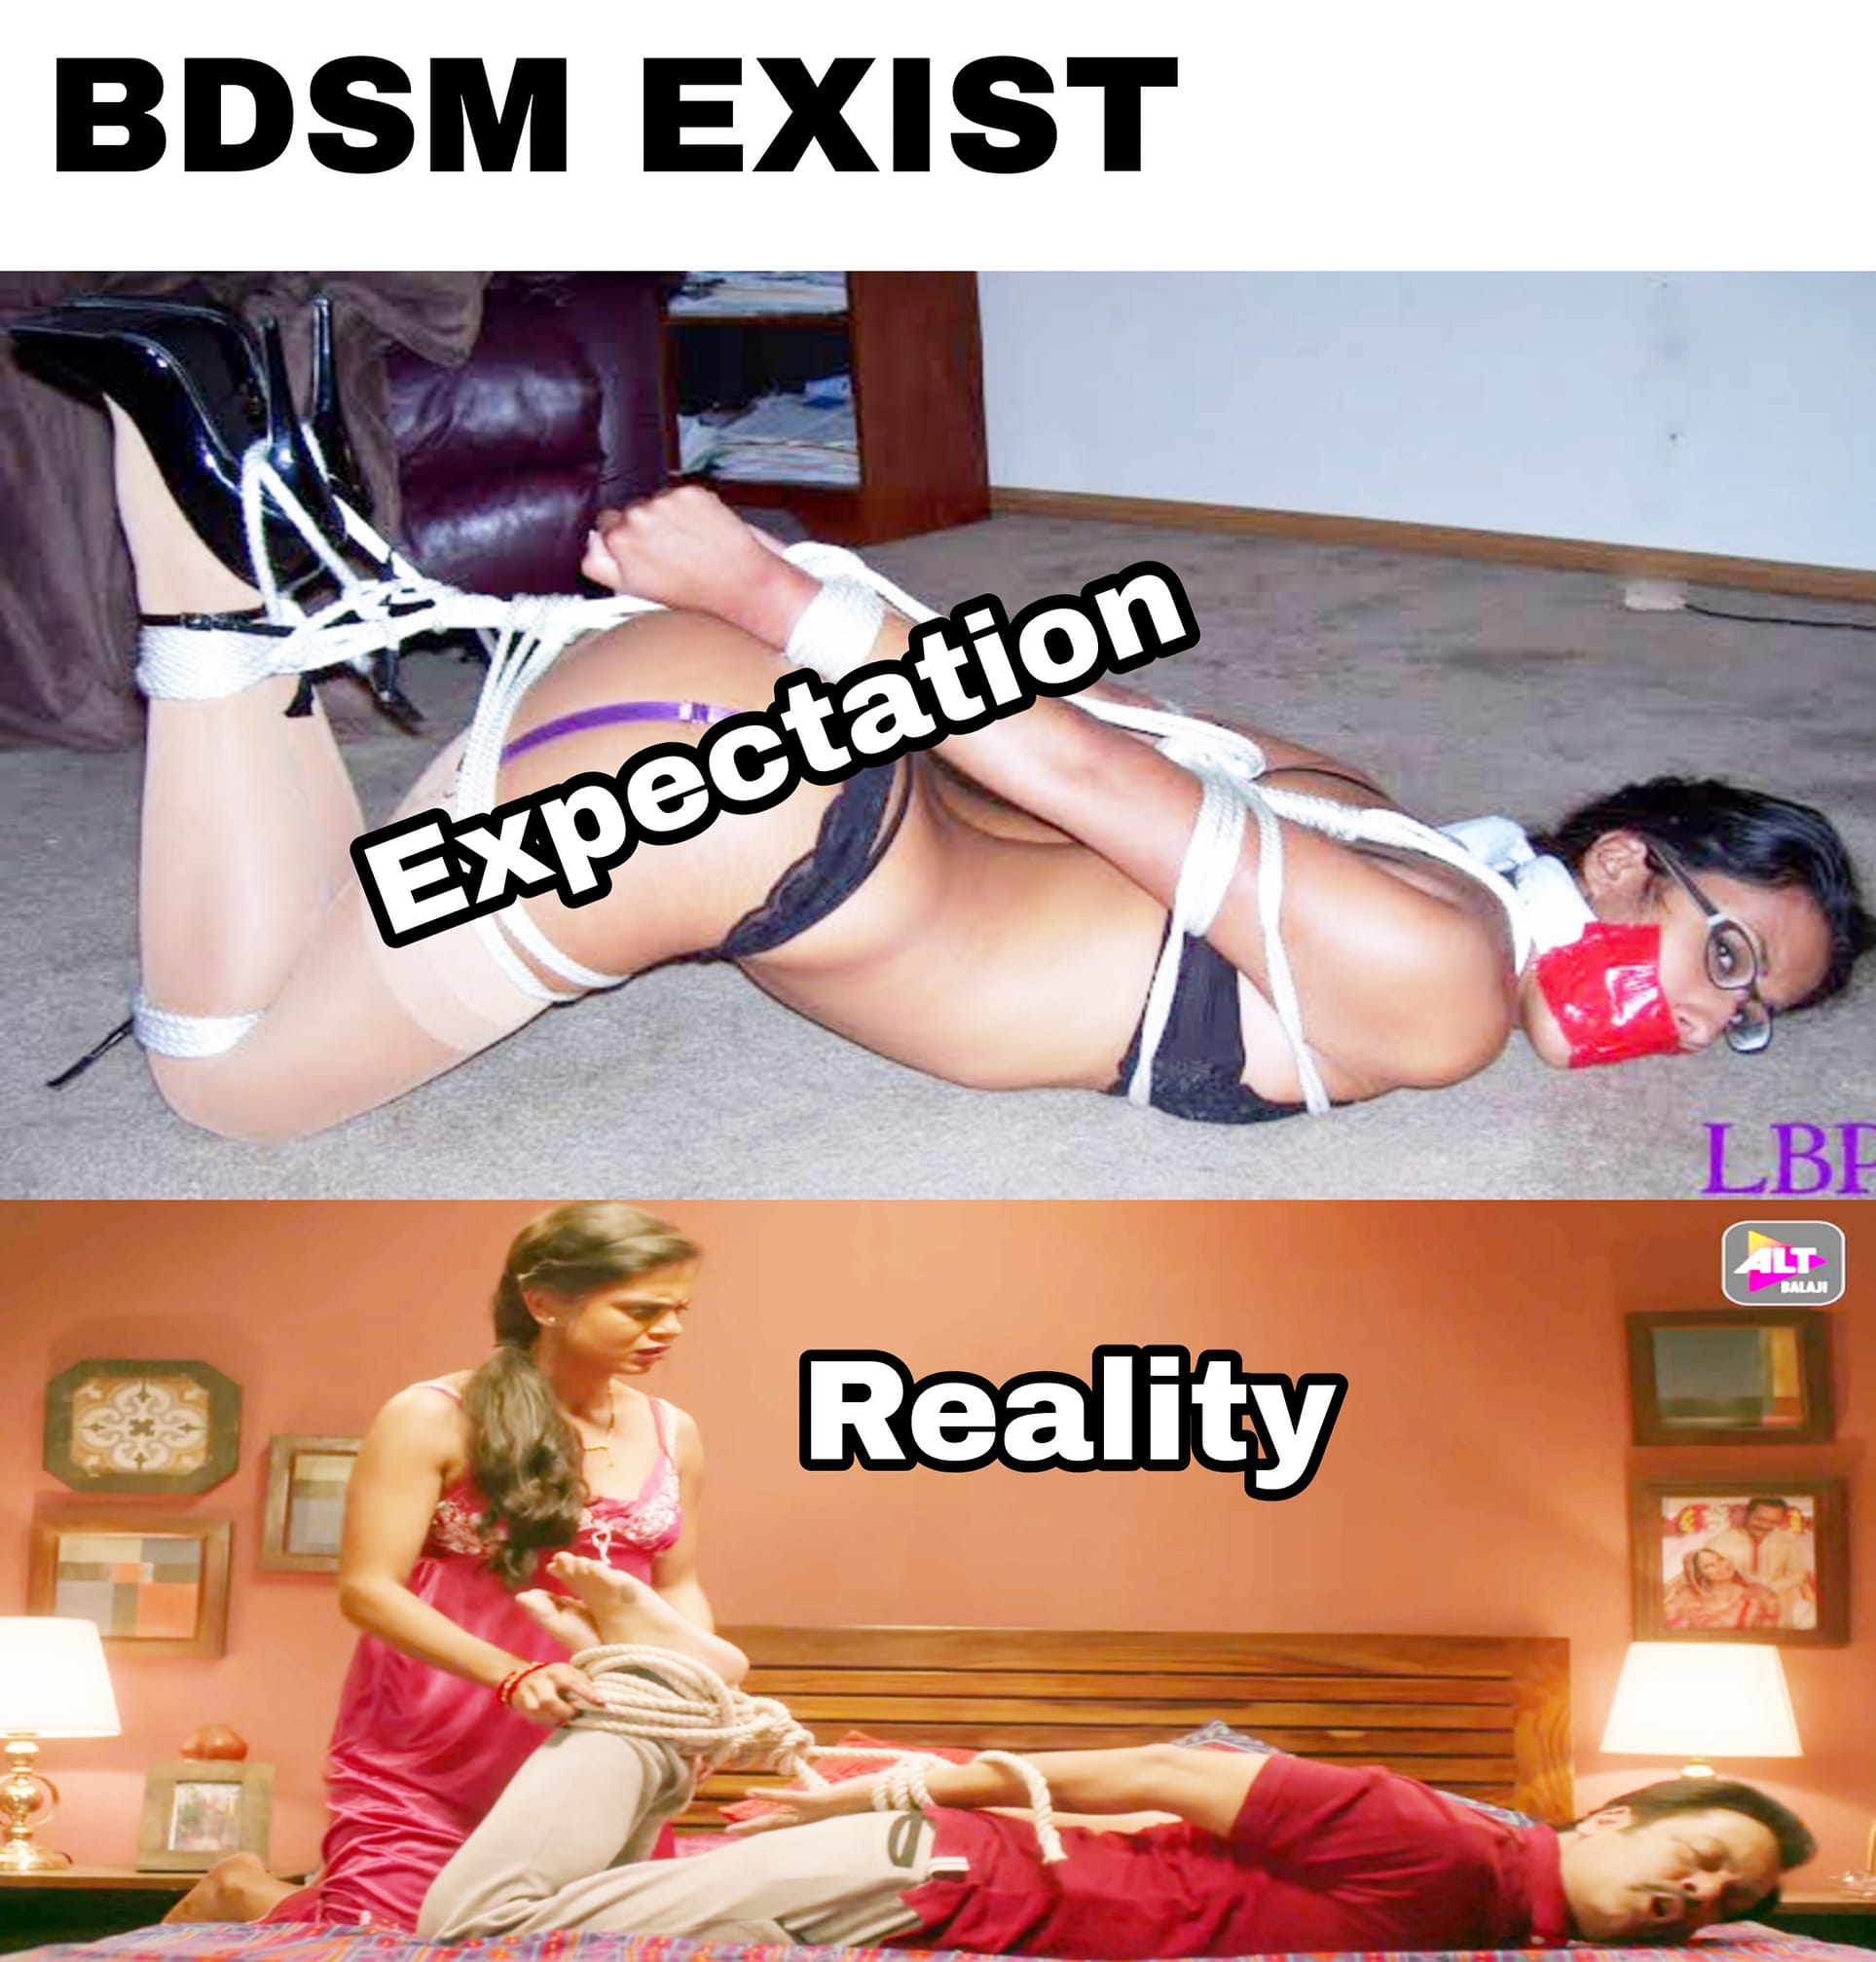
Caption: BDSM EXIST    Expectation   Reality
Label: hate